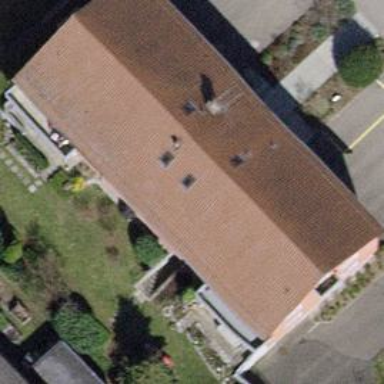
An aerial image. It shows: Building with tile roof.